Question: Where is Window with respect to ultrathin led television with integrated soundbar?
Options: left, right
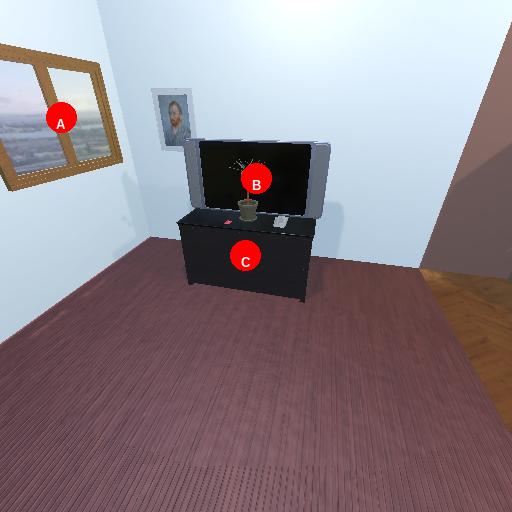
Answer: left